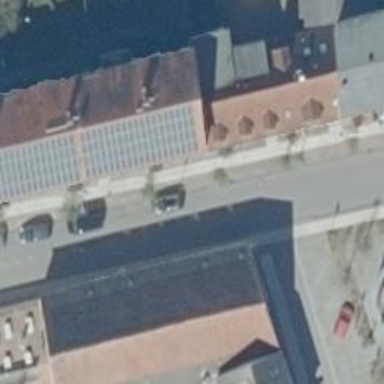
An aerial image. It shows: Small solar photovoltaic panel generator installed on roof.